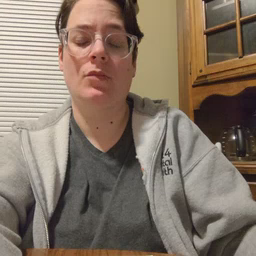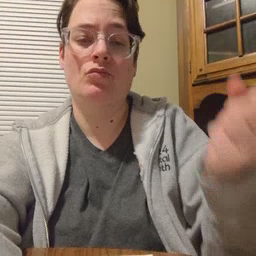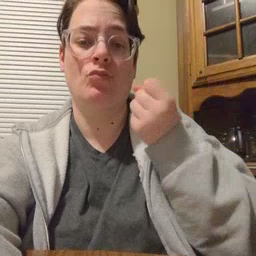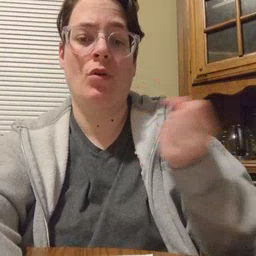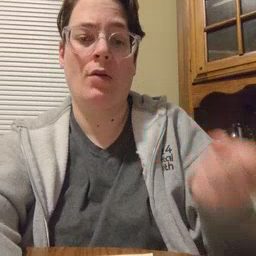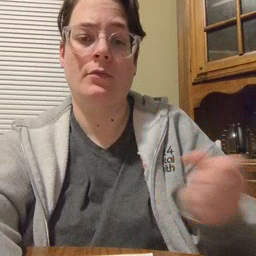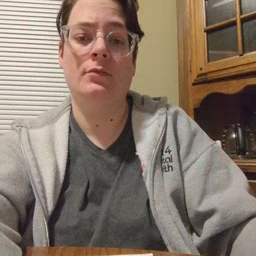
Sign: drawer